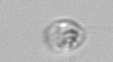
Label: Amoeba